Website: apple
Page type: customer-info-address
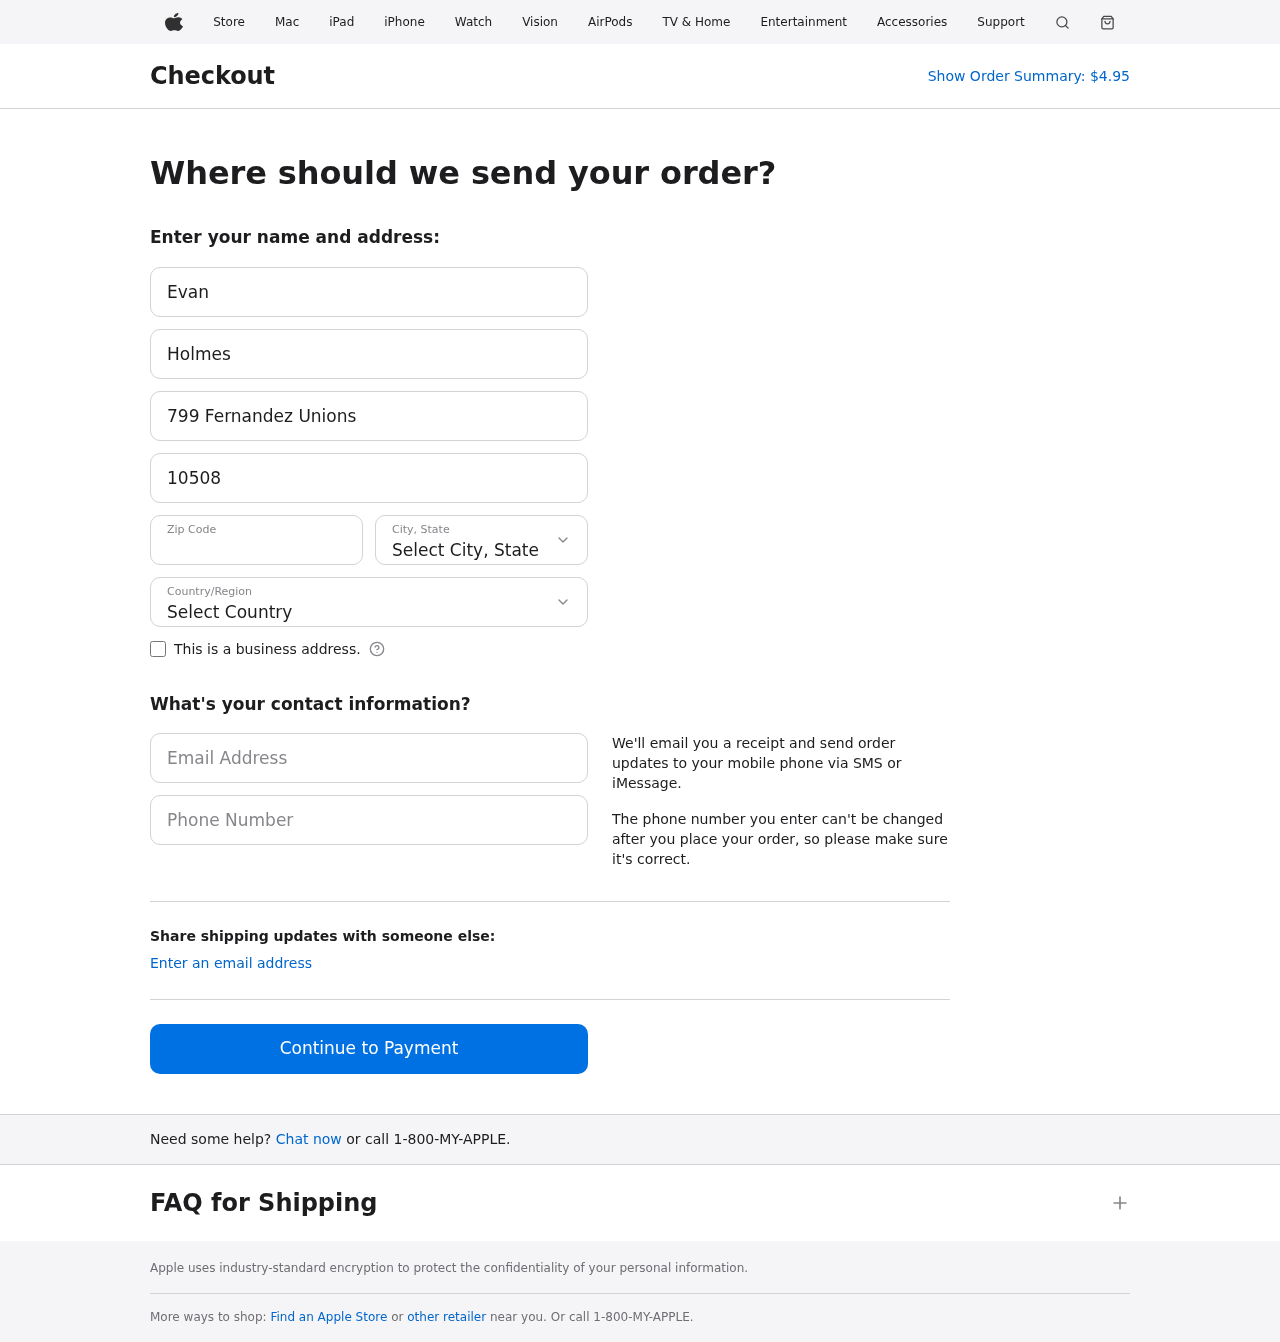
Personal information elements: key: PII_CITY_STATE
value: West Lynnbury, WA
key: PII_COUNTRY
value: United States
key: PII_EMAIL
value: eholmes@yahoo.com
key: PII_FIRSTNAME
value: Evan
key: PII_LASTNAME
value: Holmes
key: PII_PHONE
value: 2968106699
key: PII_POSTCODE
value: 20192
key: PII_STREET
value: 799 Fernandez Unions
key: PII_STREET2
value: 10508 Justin Vista
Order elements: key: ORDER_TOTAL
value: $4.95